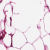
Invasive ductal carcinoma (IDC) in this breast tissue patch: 0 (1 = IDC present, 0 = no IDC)